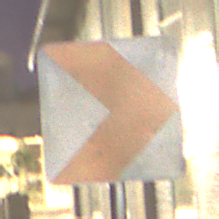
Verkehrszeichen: RichtungstafelnInKurvenKleinLinks
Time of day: SunriseSunset
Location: Outdoor (Urban)
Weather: PartlyCloudy
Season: NotSpecified
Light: Artificial